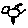
Label: bird